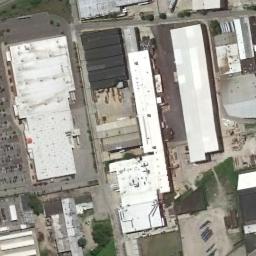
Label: industrial_area